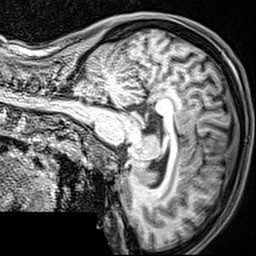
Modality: T1w
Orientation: sagittal
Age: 30
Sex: female
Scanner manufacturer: siemens
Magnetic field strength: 3 T
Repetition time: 2.4 s
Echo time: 0.0022 s